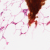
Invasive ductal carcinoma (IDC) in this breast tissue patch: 0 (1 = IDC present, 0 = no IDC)